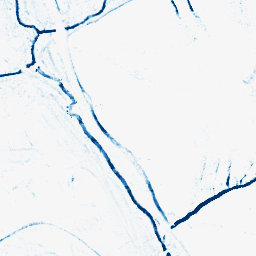
Category: morphological
Decomposition family: morphological_ellipse
Decomposition parameters: operation: closing
width: 5
height: 5
Upsampling method: cubic_catmull_rom
Upsampling parameters: scale: 2
Upsampling scale: 2